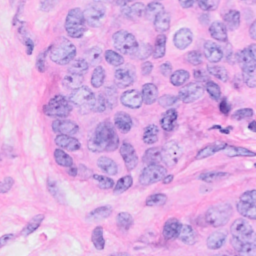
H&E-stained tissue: Breast